Question: Anybody know how to create subtract one UIImage from another UIImage
for example as this screen:

Thanks for response!
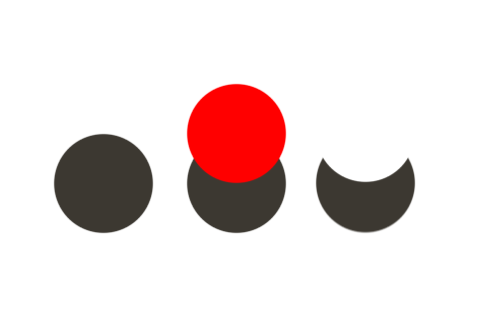
Answer: what does it mean to subtract an image? the sample image given shows more of a !red operation. let us say that to subtract image a from image b means to set every pixel in b that intersects a pixel in a to transparent. to perform the subtraction, what we are actually doing is masking image b to the inverse of image a. so, a good approach would be to create an image mask from the alpha channel of image a, then apply it to b. to create the mask you would do something like this:
'''
// get access to the image bytes
CFDataRef pixelData = CGDataProviderCopyData(CGImageGetDataProvider(image.CGImage));
// create a buffer to hold the mask values
size_t width = CGImageGetWidth(image.CGImage);
size_t height = CGImageGetHeight(image.CGImage);
uint8_t *maskData = malloc(width * height);
// iterate over the pixel data, reading the alpha value
uint8_t *alpha = (uint8_t *)CFDataGetBytePtr(pixelData) + 3;
uint8_t *mask = maskData;
for (int y = 0; y < height; y++) {
for (int x = 0; x < width; x++) {
*mask = *alpha;
mask++;
alpha += 4; // skip to the next pixel
}
}
// create the mask image from the buffer
CGDataProviderRef maskProvider = CGDataProviderCreateWithData(NULL, maskData, width * height, NULL);
CGImageRef maskImage = CGImageMaskCreate(width, height, 8, 8, width, maskProvider, NULL, false);
// cleanup
CFRelease(pixelData);
CFRelease(maskProvider);
free(maskData);
'''
whew. then, to mask image b, all you have to do is:
'''
CGImageRef subtractedImage = CGImageCreateWithMask(b.CGImage, maskImage);
'''
hey presto.